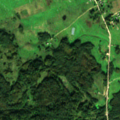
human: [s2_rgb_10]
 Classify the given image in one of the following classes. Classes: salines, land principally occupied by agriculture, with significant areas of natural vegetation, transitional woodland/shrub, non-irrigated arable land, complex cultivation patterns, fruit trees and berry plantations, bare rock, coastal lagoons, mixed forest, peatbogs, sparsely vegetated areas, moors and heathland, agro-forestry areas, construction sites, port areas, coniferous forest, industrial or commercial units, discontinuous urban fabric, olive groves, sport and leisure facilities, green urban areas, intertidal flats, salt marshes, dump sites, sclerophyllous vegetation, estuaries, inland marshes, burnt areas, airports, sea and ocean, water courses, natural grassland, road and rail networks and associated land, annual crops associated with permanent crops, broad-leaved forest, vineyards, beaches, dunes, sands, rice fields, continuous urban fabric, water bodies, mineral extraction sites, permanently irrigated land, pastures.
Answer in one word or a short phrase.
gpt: discontinuous urban fabric, non-irrigated arable land, pastures, land principally occupied by agriculture, with significant areas of natural vegetation, broad-leaved forest, mixed forest